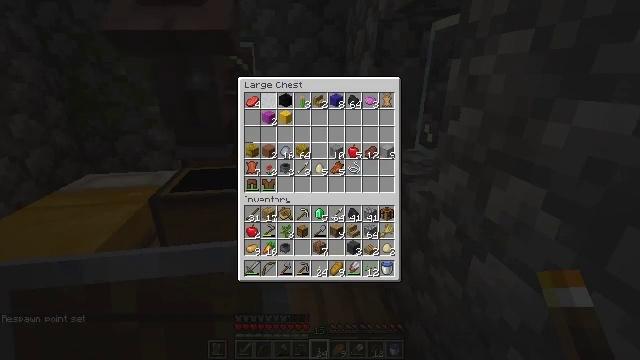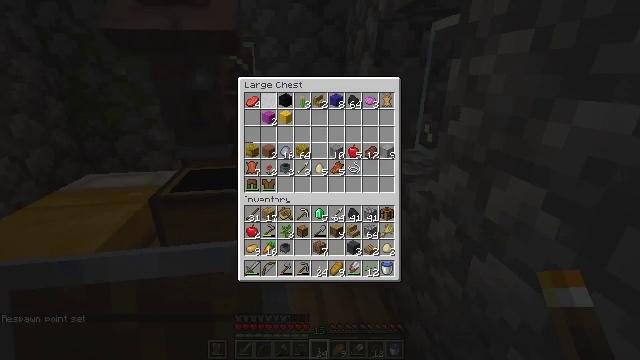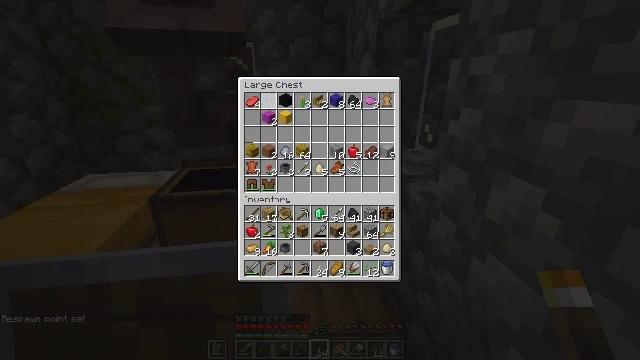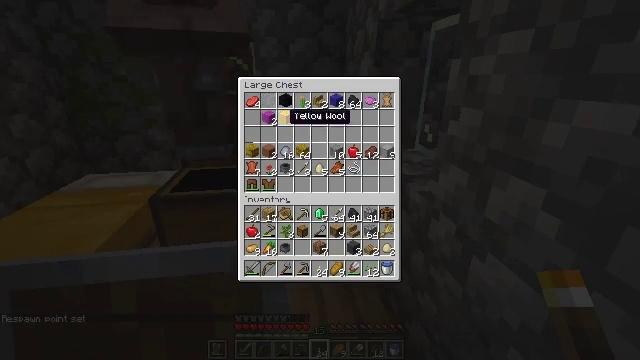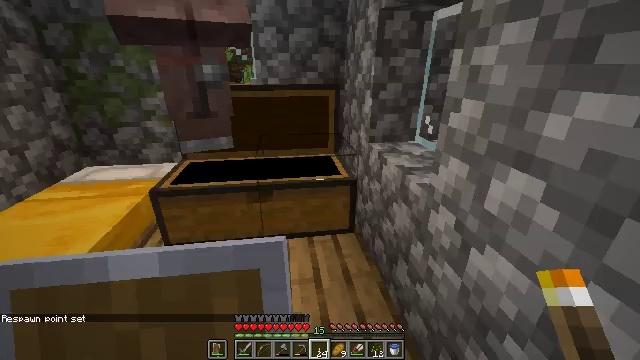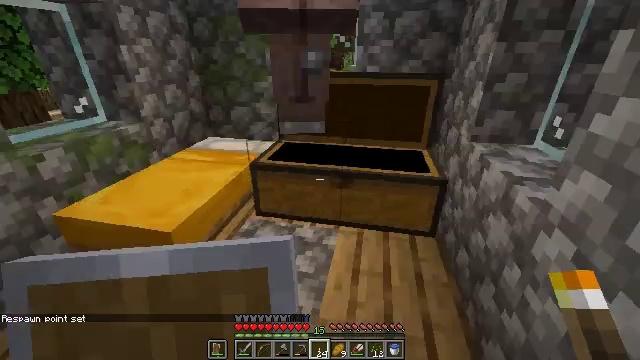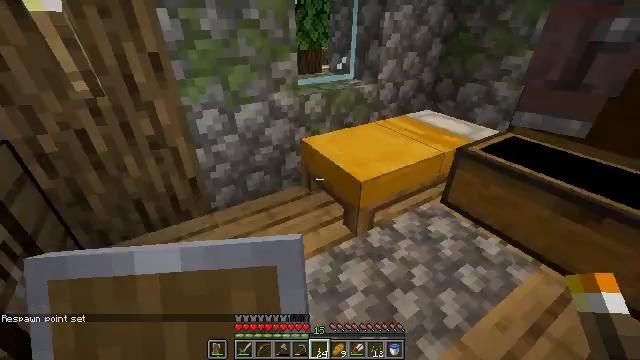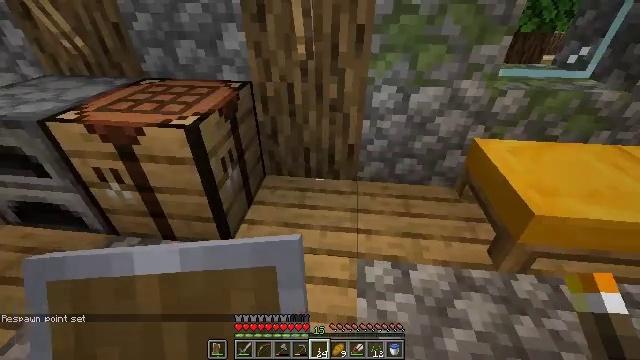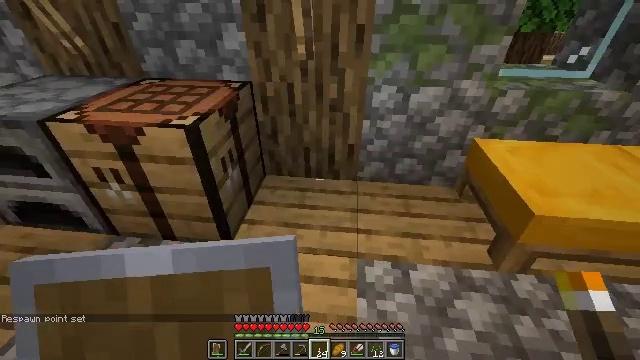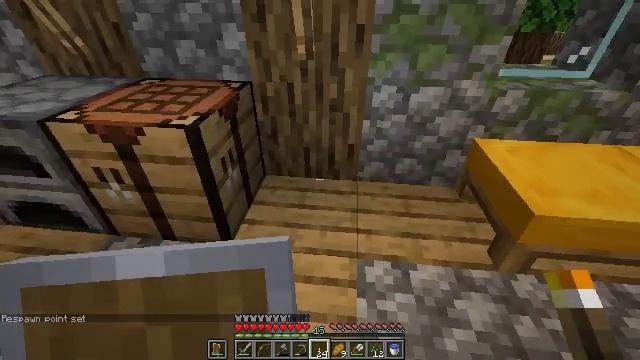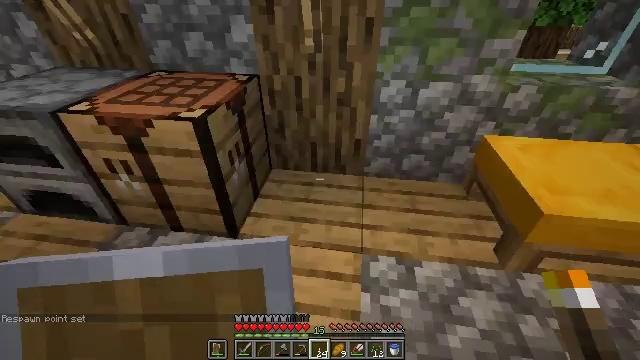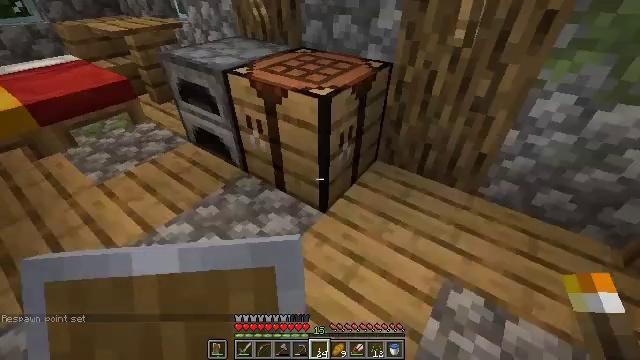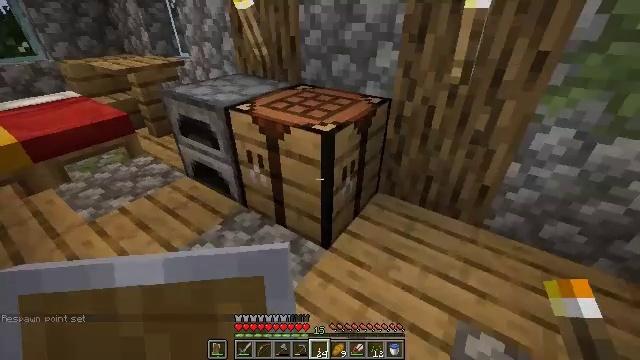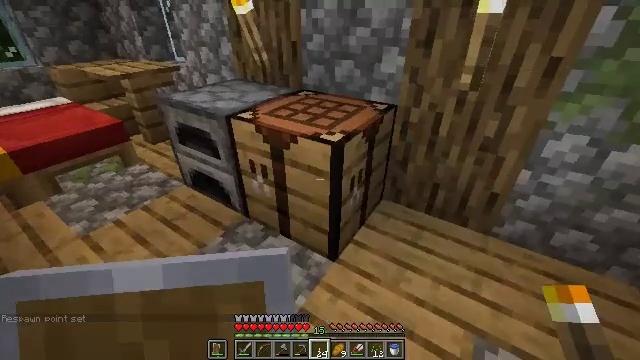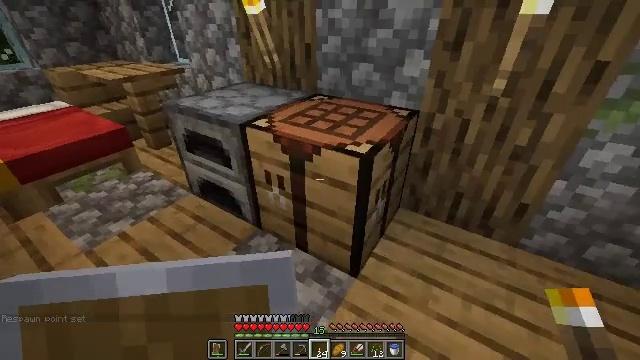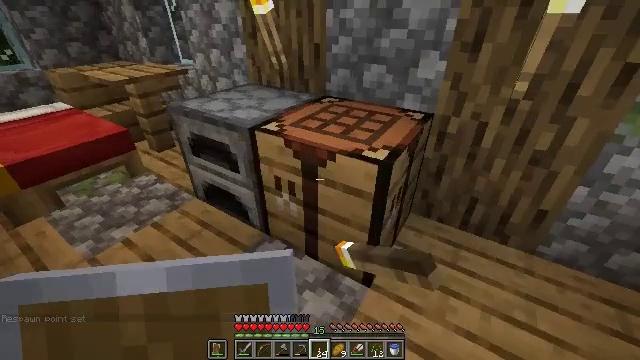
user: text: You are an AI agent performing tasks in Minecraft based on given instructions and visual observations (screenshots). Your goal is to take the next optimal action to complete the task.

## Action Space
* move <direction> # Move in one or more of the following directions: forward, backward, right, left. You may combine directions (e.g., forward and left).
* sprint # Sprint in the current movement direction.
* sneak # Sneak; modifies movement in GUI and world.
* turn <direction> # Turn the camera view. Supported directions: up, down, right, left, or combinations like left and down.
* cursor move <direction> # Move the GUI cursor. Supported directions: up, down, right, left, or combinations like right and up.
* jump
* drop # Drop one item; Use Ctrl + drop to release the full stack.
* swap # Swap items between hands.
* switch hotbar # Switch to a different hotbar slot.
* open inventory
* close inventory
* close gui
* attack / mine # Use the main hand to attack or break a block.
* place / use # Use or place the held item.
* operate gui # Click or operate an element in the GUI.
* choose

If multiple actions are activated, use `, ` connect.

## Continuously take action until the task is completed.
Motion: motion action
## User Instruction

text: Combine wool and wooden planks to make a gray bed.
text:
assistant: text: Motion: sneak
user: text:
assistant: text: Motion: no_op
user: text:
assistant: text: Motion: turn right and down
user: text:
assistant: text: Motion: turn down
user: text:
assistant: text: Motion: turn left and down
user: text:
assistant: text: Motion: turn left and down
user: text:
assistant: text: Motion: turn left and down
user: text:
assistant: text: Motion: no_op
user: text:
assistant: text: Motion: no_op
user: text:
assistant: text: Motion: turn left and down
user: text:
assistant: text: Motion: turn left and down
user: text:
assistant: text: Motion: move forward and move left, turn right and up
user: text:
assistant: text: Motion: move forward and move left, turn right
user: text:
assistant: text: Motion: move forward and move left, use / place
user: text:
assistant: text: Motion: use / place
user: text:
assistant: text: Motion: no_op
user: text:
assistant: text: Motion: no_op
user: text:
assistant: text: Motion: turn left and up
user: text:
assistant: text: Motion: no_op
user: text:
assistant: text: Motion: no_op
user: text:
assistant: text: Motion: no_op
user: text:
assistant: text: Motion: no_op
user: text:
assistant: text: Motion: no_op
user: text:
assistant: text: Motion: turn left and up
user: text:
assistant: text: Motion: turn left
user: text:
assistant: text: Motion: turn down
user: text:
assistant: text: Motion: turn right and down
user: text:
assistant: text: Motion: turn right
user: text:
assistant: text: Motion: no_op
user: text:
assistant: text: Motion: turn left